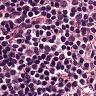
Metastatic tissue present: no